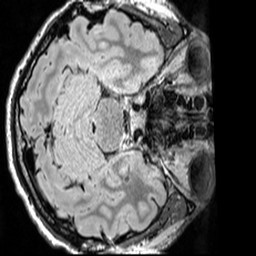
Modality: FLAIR
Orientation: axial
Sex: male